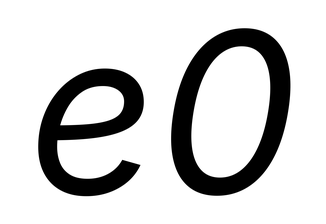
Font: Inter-Italic_Italic